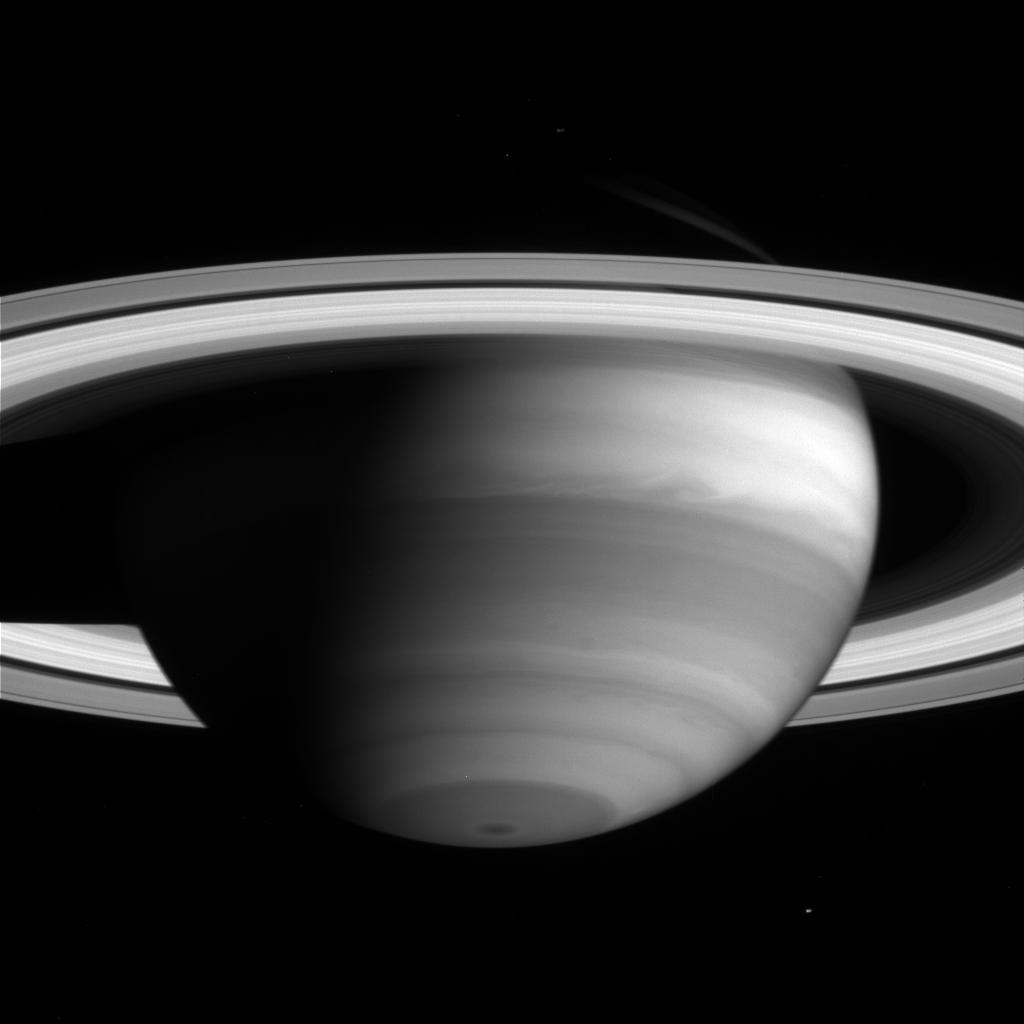
Atmospheric Detail and Enceladus Saturn, Cassini-Huygens